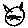
Label: cat